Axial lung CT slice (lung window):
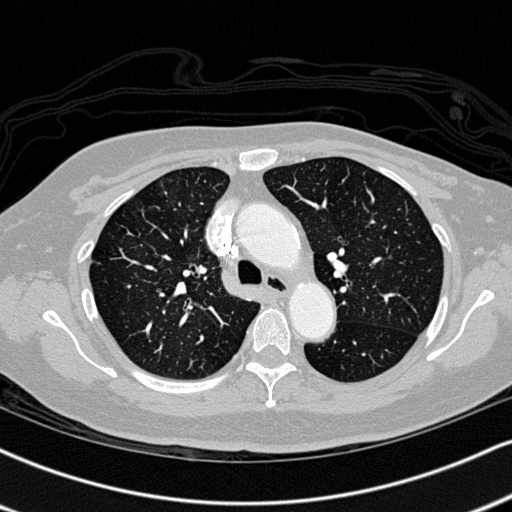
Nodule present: yes
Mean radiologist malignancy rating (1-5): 2